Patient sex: M
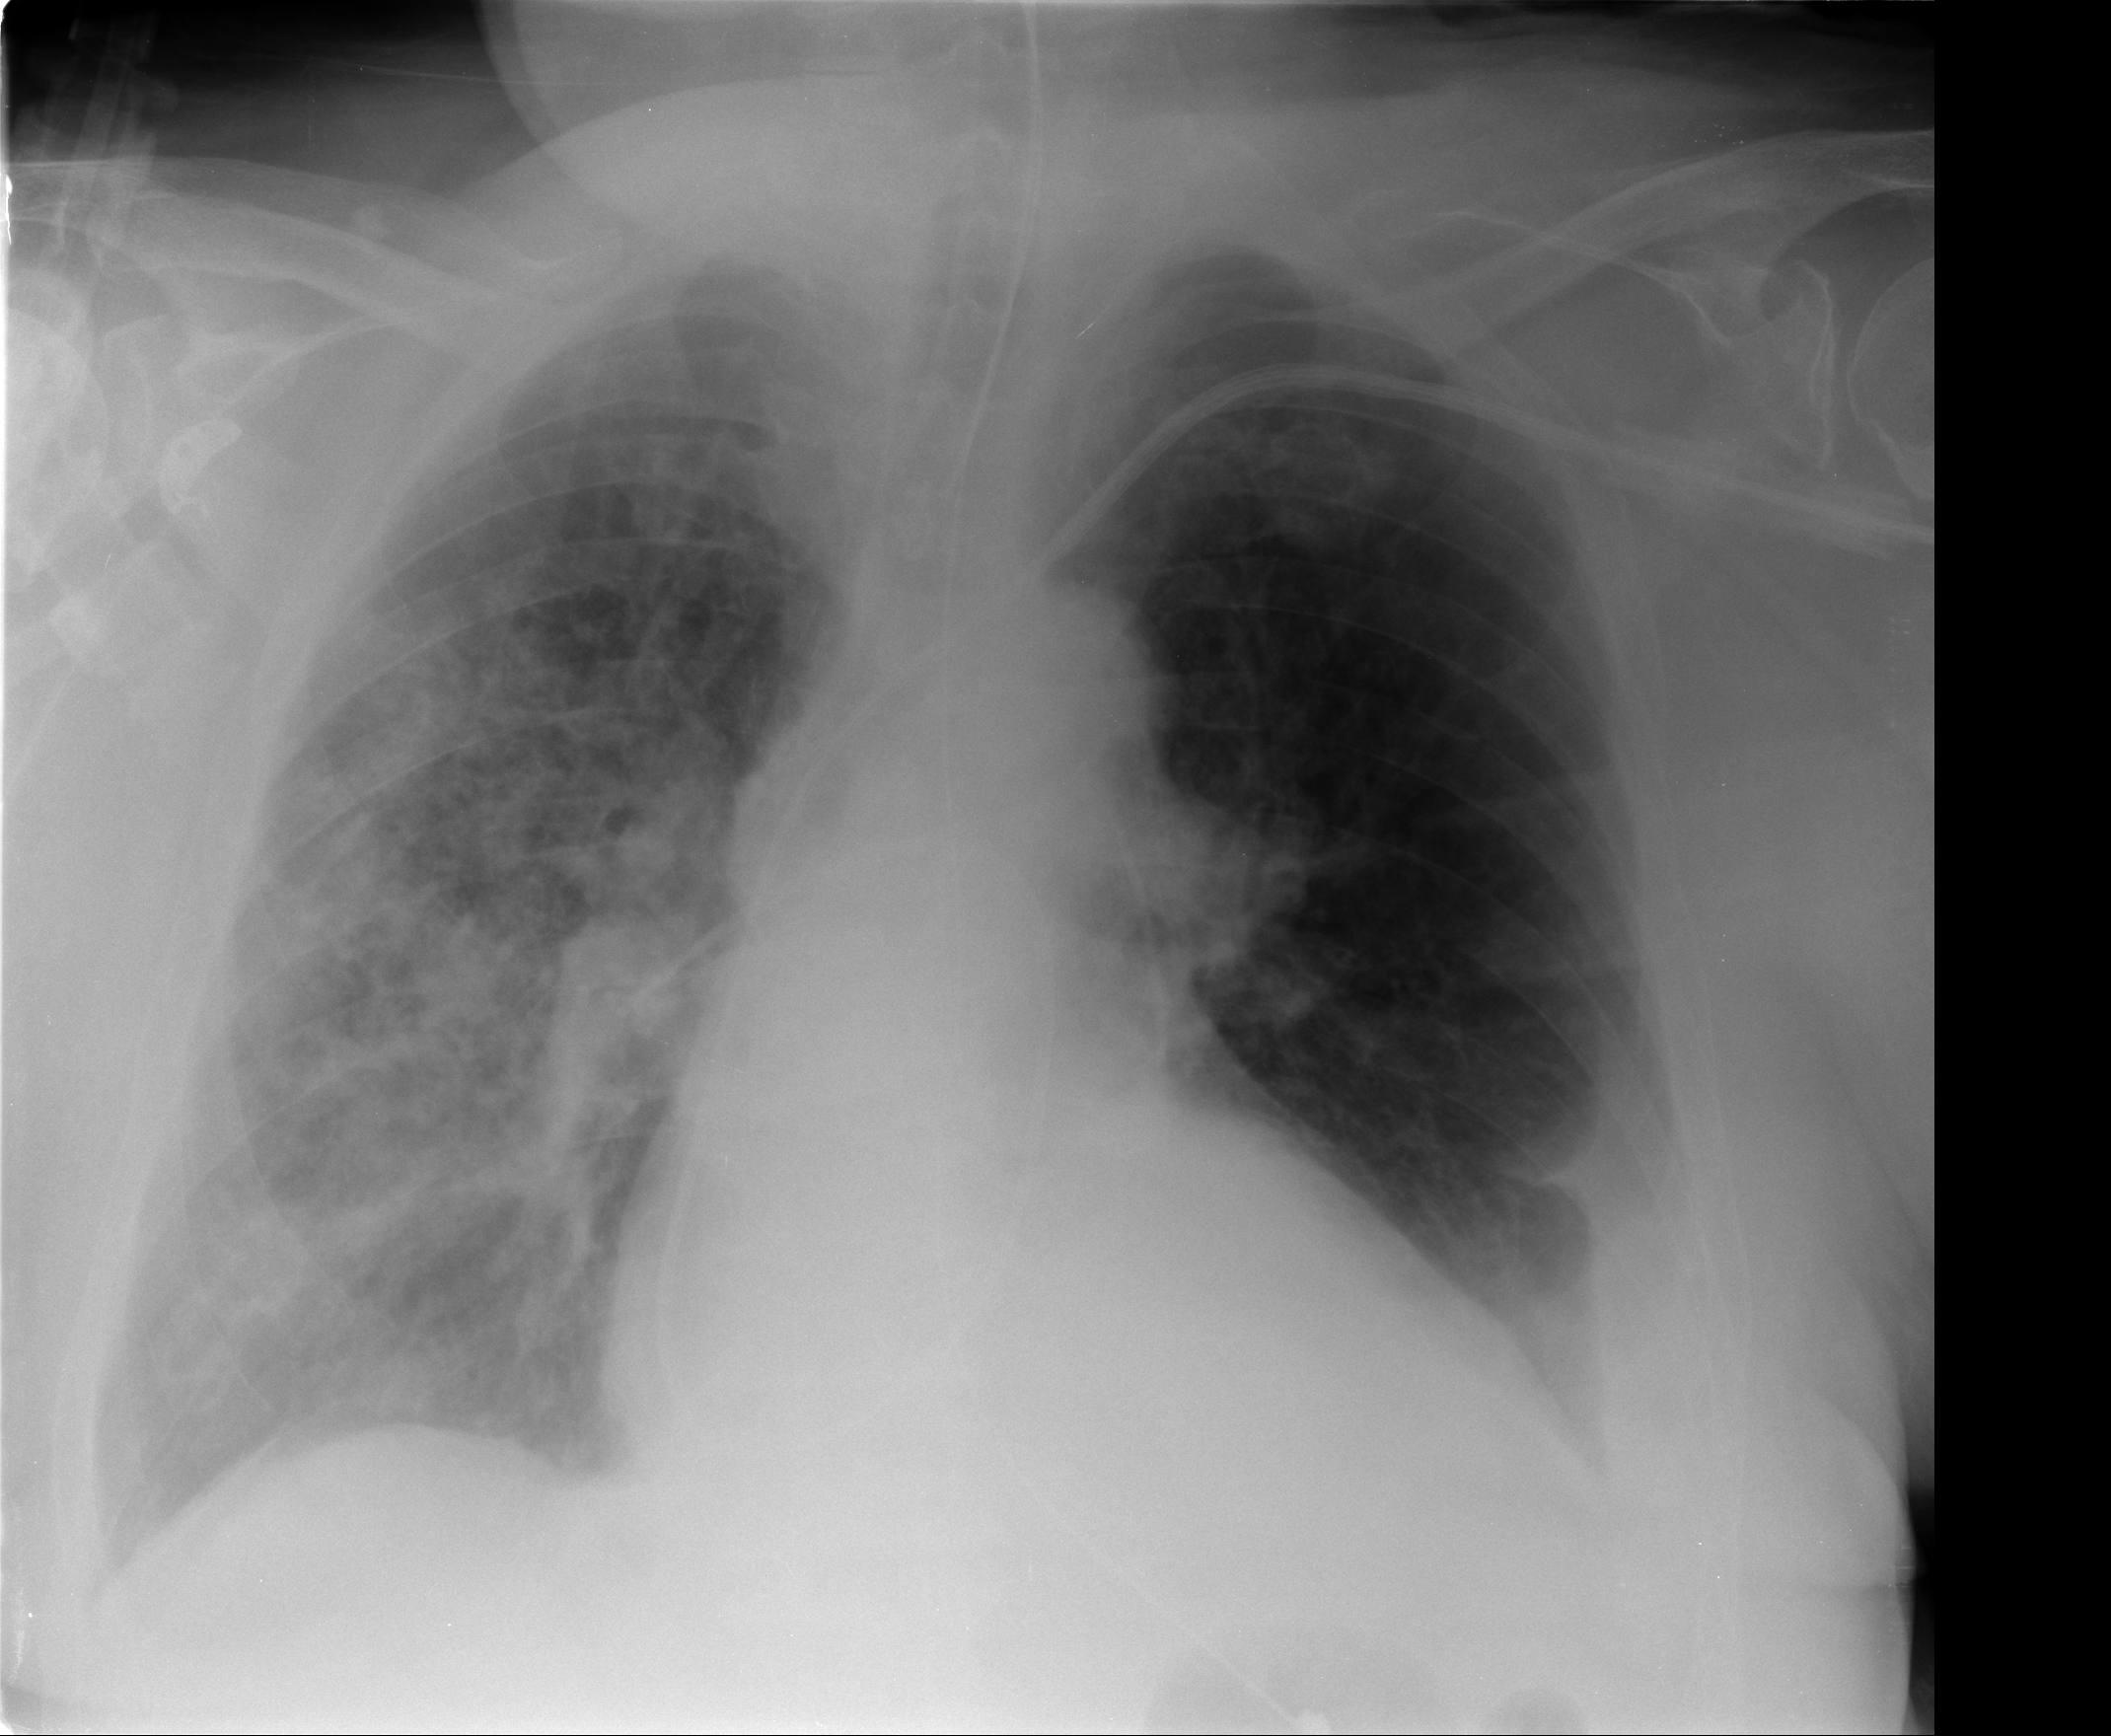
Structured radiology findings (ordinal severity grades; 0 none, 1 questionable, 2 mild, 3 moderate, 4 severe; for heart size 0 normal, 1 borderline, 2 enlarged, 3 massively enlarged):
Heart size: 2
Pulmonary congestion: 1
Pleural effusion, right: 1
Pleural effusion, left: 2
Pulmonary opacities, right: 4
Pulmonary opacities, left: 1
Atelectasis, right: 2
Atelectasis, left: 2